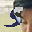
Label: 5